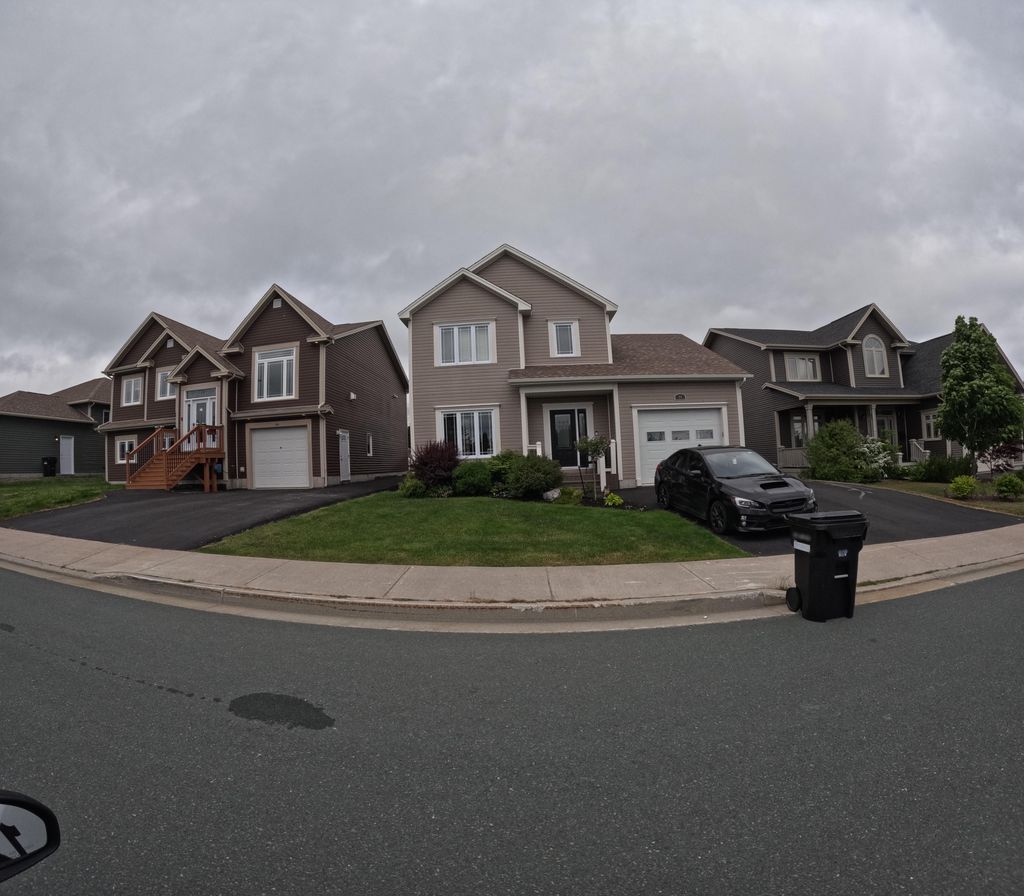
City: st_johns